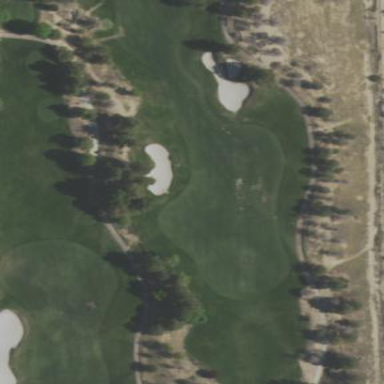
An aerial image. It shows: Rough area on grassy golf course.